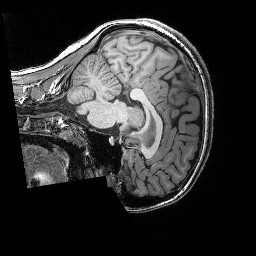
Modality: T1w
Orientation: sagittal
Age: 19
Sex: female
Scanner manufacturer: siemens
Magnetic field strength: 3 T
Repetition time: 2.25 s
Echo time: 0.00418 s